Question: Are there any options in MySQL Workbench to draw the relationship-line between the columns and not the tables? If i export my diagram as JPG i can't see, which columns are foreign keys and who they are related to.
On the screenshot, you can't see, that id and user_id are connected.

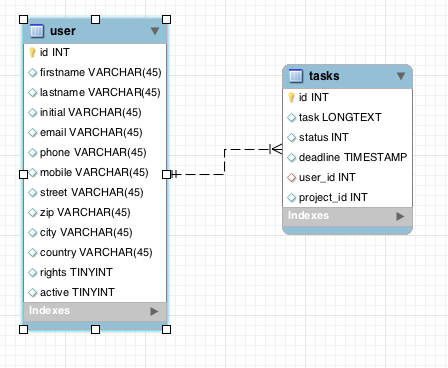
Answer: In the main menu bar go to: Model -> Relationship Notation -> Connect to columns.